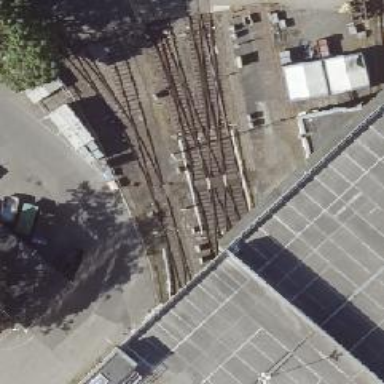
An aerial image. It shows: Railway crossing.